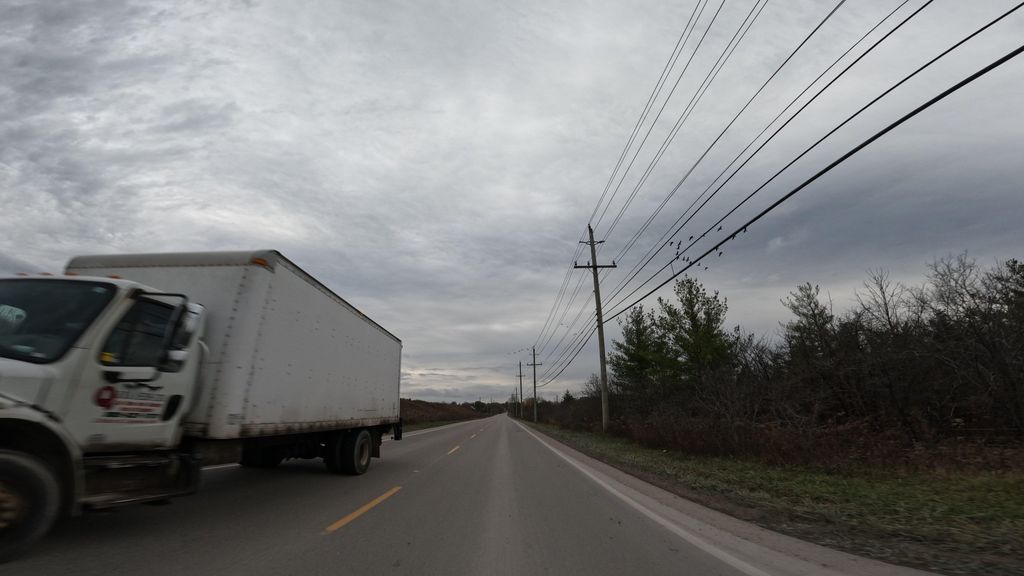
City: hamilton